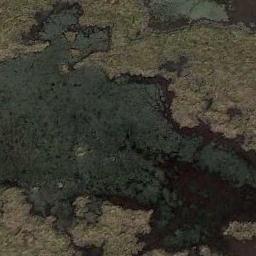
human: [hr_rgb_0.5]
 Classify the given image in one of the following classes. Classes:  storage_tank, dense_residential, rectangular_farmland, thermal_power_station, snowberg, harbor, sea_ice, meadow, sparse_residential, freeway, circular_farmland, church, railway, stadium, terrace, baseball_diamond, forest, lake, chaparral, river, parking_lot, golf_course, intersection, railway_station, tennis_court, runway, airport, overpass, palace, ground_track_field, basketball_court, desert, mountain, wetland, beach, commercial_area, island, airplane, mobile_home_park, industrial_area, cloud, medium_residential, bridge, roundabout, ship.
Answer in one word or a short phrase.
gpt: wetland